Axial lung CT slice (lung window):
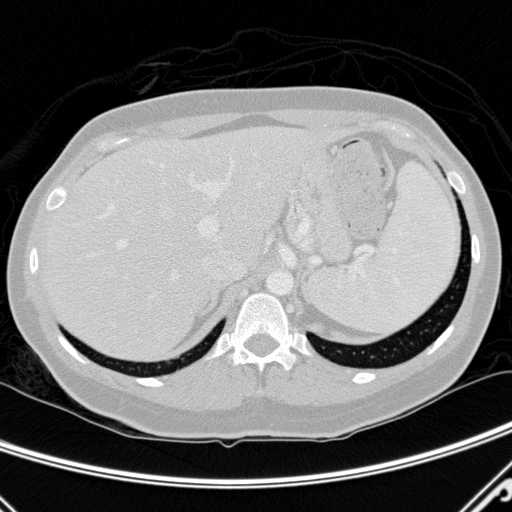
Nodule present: no